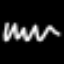
Label: squiggle